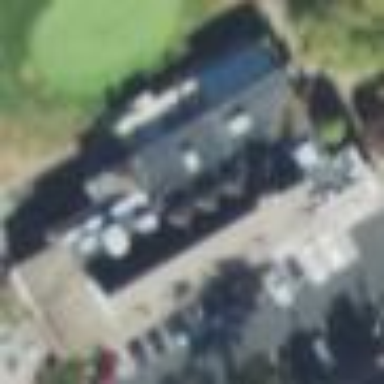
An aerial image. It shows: Golf club building.